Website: home-depot
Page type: receipt
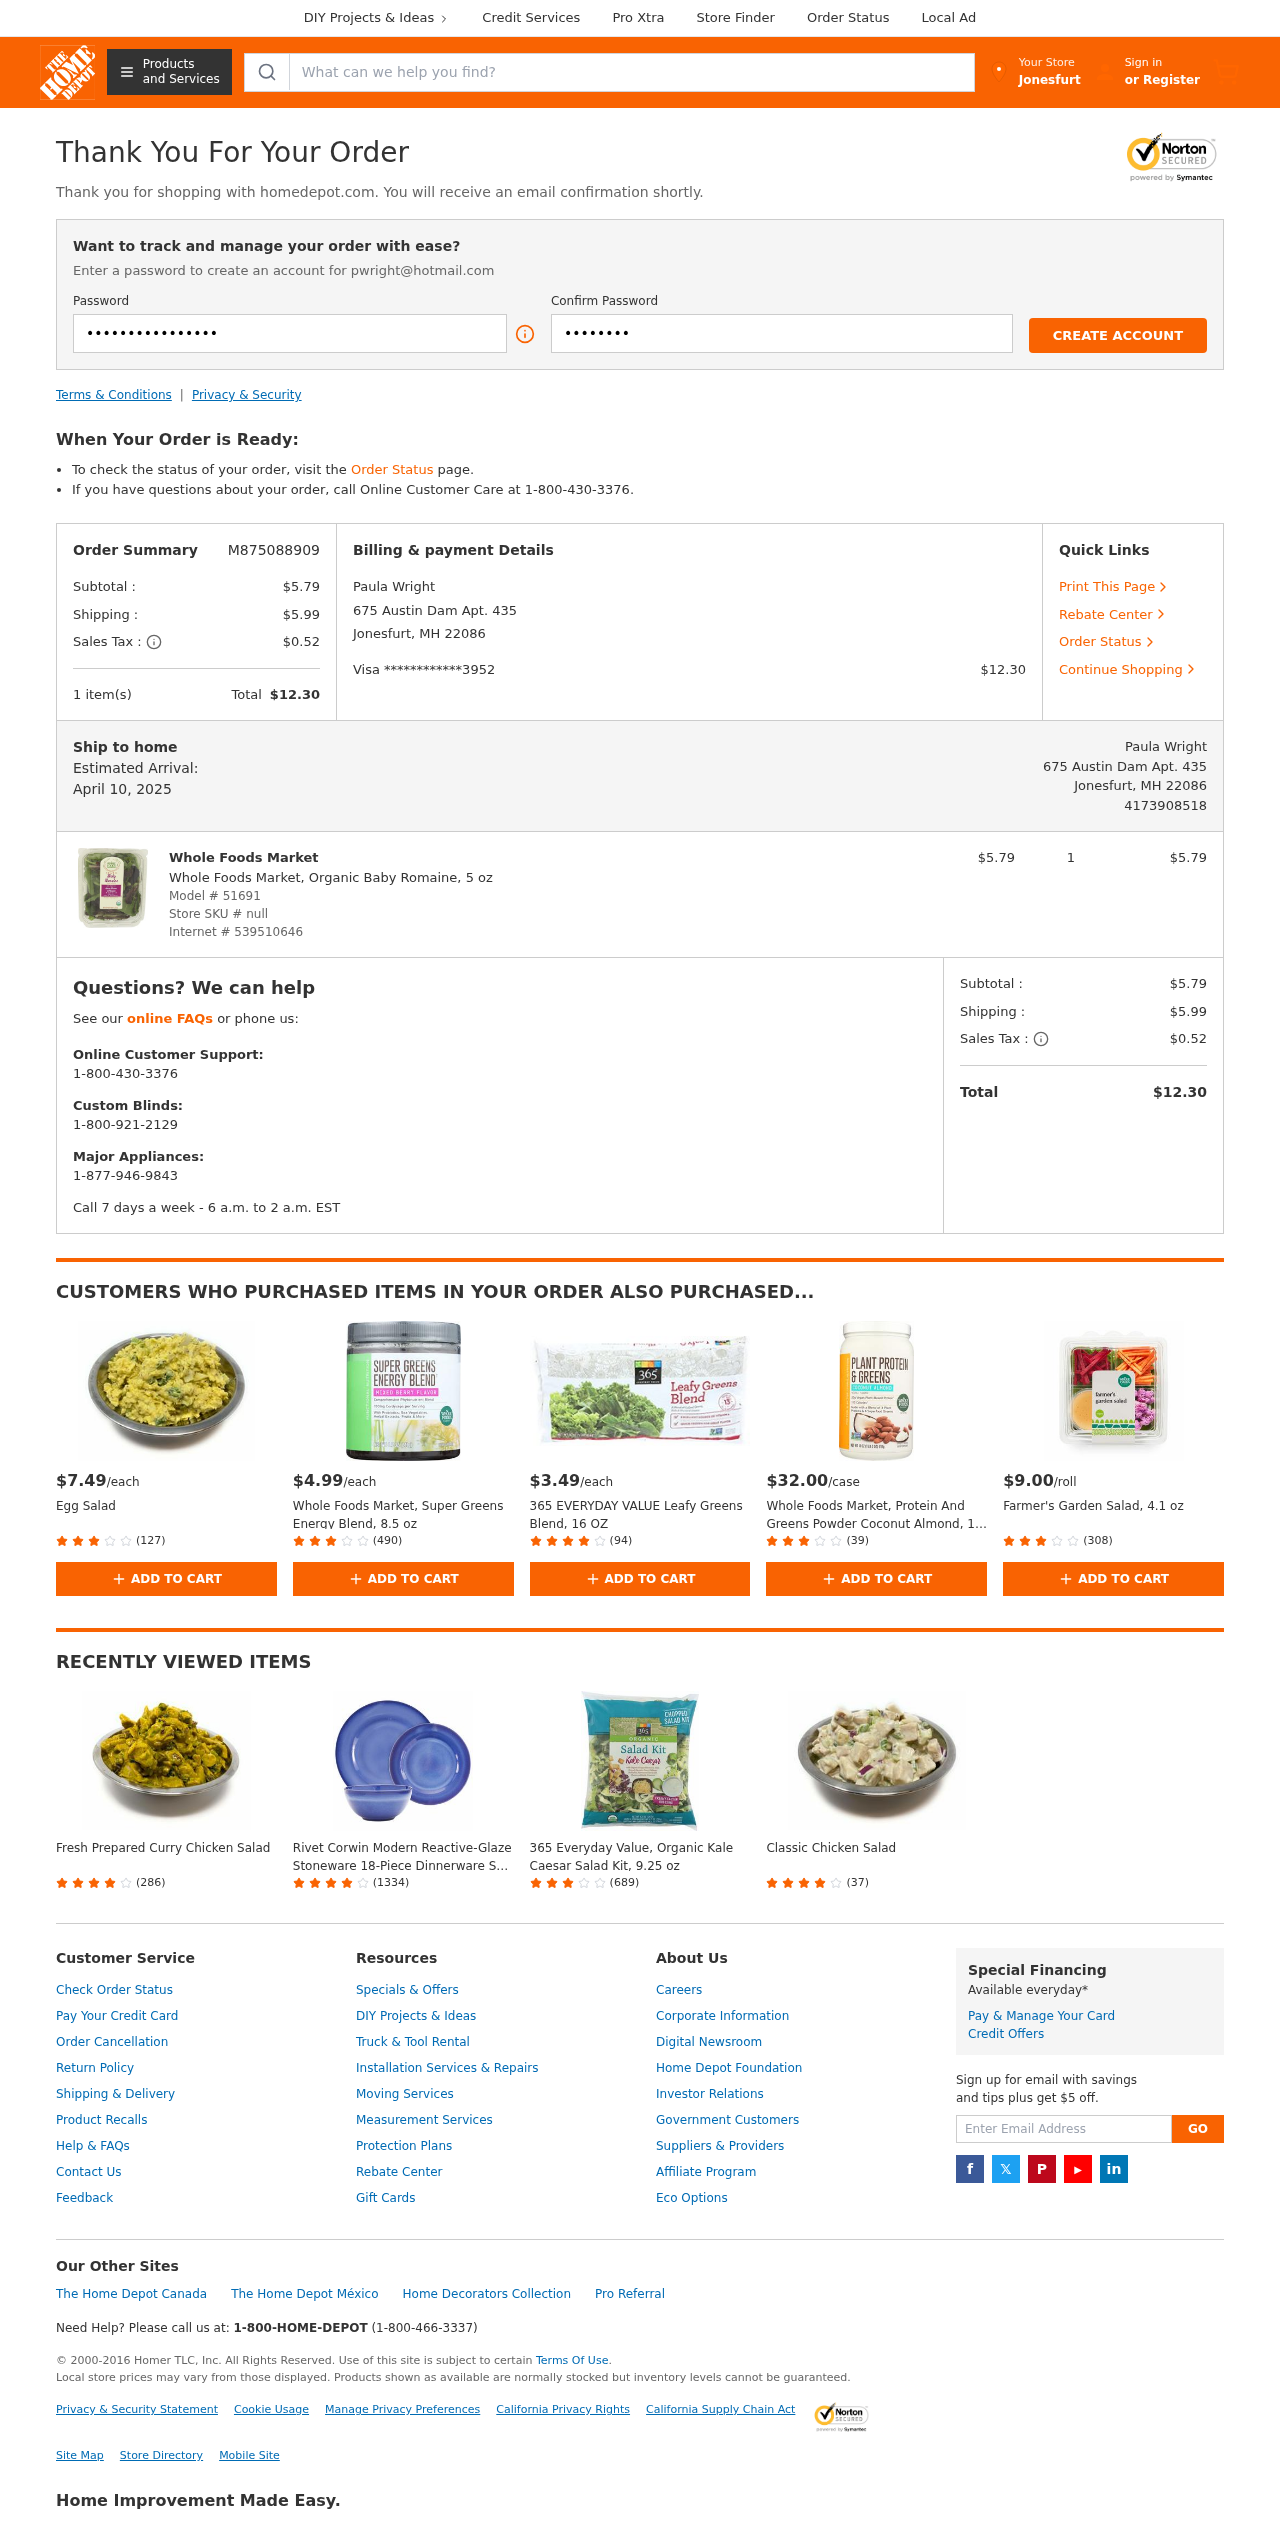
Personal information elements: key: PII_CARD_LAST4
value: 3952
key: PII_CARD_TYPE
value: Visa
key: PII_CITY
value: Jonesfurt
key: PII_EMAIL
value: pwright@hotmail.com
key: PII_FULLNAME
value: Paula Wright
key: PII_PHONE
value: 4173908518
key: PII_STREET
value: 675 Austin Dam Apt. 435
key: PII_CITY_STATE_ZIP
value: Jonesfurt, MH 22086
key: PII_FULLNAME2
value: Paula Wright
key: PII_STREET2
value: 675 Austin Dam Apt. 435
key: PII_CITY_STATE_ZIP2
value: Jonesfurt, MH 22086
Product elements: key: PRODUCT1_BRAND
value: Whole Foods Market
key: PRODUCT1_NAME
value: Whole Foods Market, Organic Baby Romaine, 5 oz
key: PRODUCT1_PRICE
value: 5.79
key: PRODUCT1_QUANTITY
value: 1
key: PRODUCT2_PRICE
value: $7.49
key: PRODUCT2_NAME
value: Egg Salad
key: PRODUCT2_NUM_RATINGS
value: (127)
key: PRODUCT3_PRICE
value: $4.99
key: PRODUCT3_NAME
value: Whole Foods Market, Super Greens Energy Blend, 8.5 oz
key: PRODUCT3_NUM_RATINGS
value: (490)
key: PRODUCT4_PRICE
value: $3.49
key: PRODUCT4_NAME
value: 365 EVERYDAY VALUE Leafy Greens Blend, 16 OZ
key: PRODUCT4_NUM_RATINGS
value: (94)
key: PRODUCT5_PRICE
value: $32.00
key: PRODUCT5_NAME
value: Whole Foods Market, Protein And Greens Powder Coconut Almond, 18 Ounce
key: PRODUCT5_NUM_RATINGS
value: (39)
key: PRODUCT6_PRICE
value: $9.00
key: PRODUCT6_NAME
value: Farmer's Garden Salad, 4.1 oz
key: PRODUCT6_NUM_RATINGS
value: (308)
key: PRODUCT7_NAME
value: Fresh Prepared Curry Chicken Salad
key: PRODUCT7_NUM_RATINGS
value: (286)
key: PRODUCT8_NAME
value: Rivet Corwin Modern Reactive-Glaze Stoneware 18-Piece Dinnerware Set, Service for 6, Atacama Blue
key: PRODUCT8_NUM_RATINGS
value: (1334)
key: PRODUCT9_NAME
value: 365 Everyday Value, Organic Kale Caesar Salad Kit, 9.25 oz
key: PRODUCT9_NUM_RATINGS
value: (689)
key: PRODUCT10_NAME
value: Classic Chicken Salad
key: PRODUCT10_NUM_RATINGS
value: (37)
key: PRODUCT_MODEL_NUMBER
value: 51691
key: PRODUCT_INTERNET_NUMBER
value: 539510646
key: PRODUCT1_LINE_TOTAL
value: $5.79
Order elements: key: ORDER_ID
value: M875088909
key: ORDER_SUBTOTAL
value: $5.79
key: ORDER_SHIPPING_COST
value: $5.99
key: ORDER_TAX
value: $0.52
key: ORDER_NUM_ITEMS
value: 1 item(s)
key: ORDER_TOTAL
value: $12.30
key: ORDER_DELIVERY_DATE
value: April 10, 2025
Search elements: key: HEADER_SEARCH
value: What can we help you find?
Other elements: key: STORE_SKU
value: null